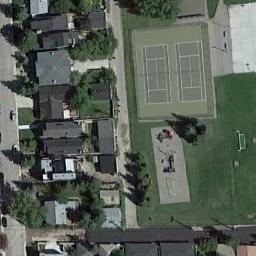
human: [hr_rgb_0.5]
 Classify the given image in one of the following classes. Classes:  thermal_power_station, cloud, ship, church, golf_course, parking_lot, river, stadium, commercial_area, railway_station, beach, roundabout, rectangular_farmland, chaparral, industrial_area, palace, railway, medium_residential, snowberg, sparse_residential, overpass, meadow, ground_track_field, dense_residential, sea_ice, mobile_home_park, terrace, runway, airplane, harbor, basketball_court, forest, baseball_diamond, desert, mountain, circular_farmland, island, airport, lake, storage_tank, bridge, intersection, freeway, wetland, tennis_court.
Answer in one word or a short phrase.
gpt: tennis_court